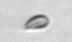
Label: Cryptophyta